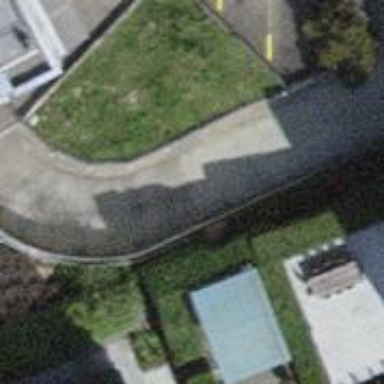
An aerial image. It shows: Concrete parking aisle designated as service road.